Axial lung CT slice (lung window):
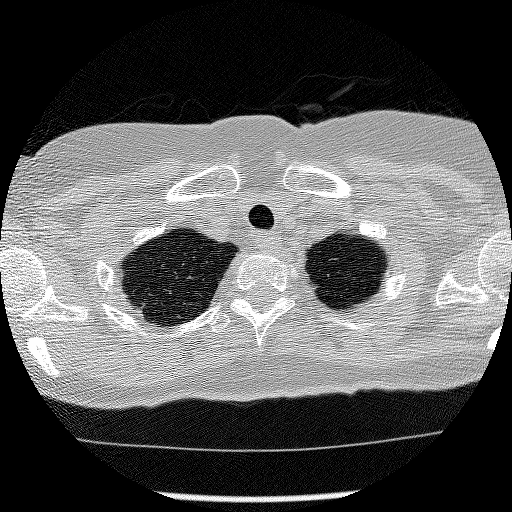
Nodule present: no